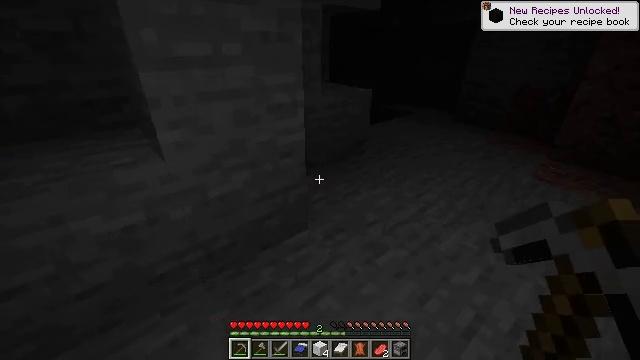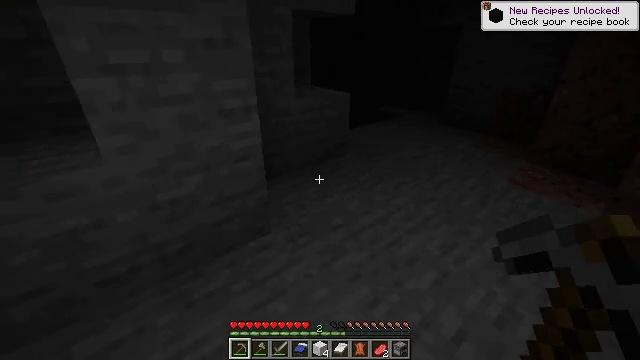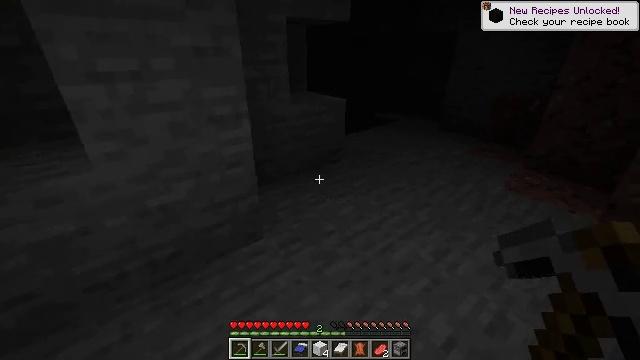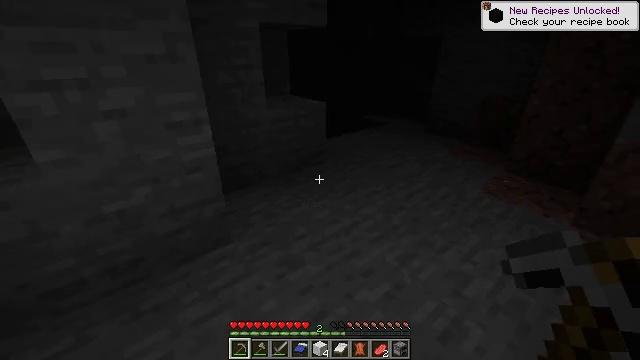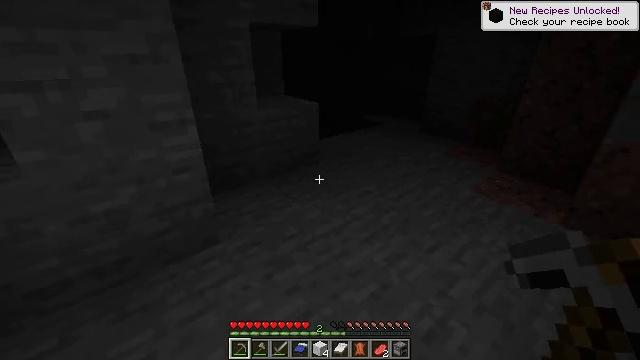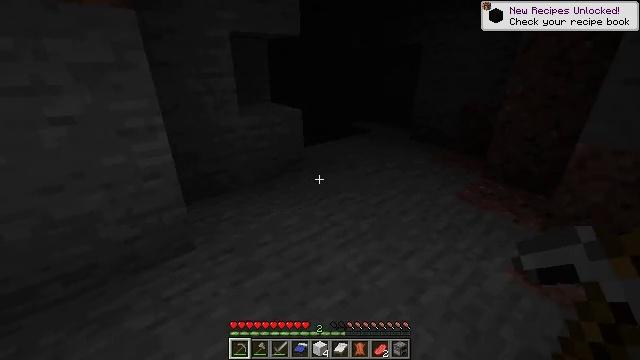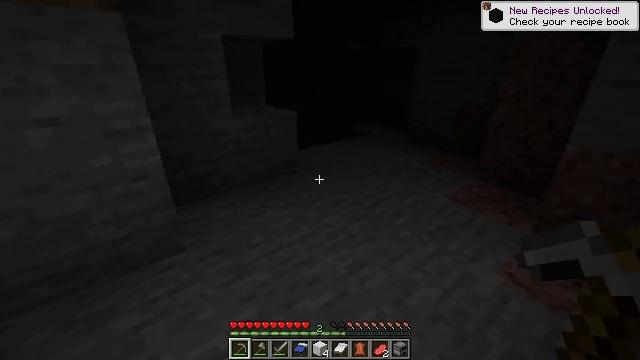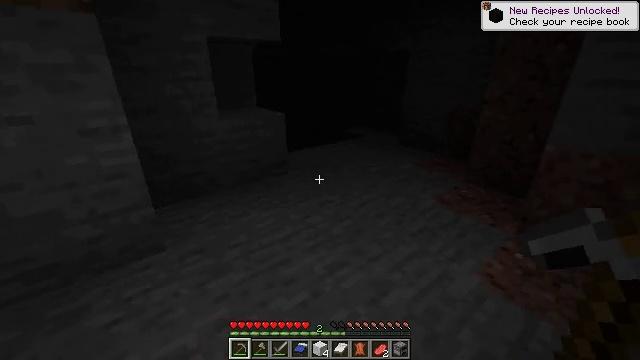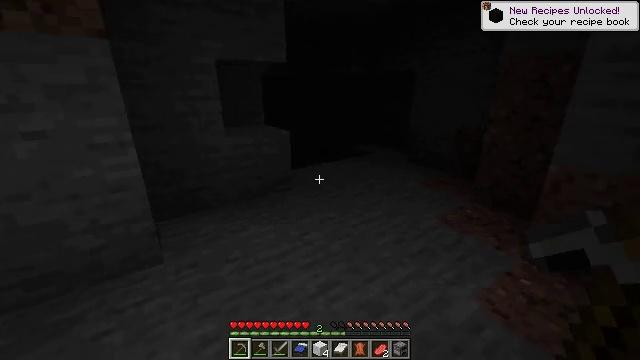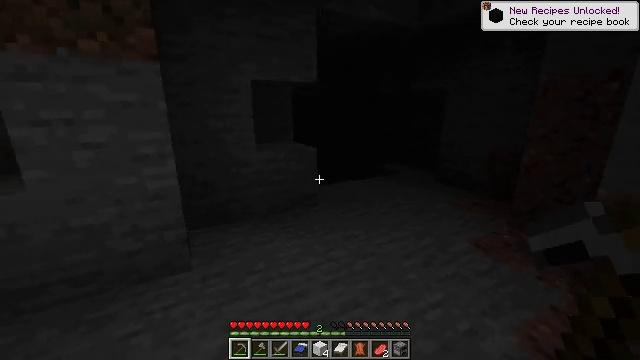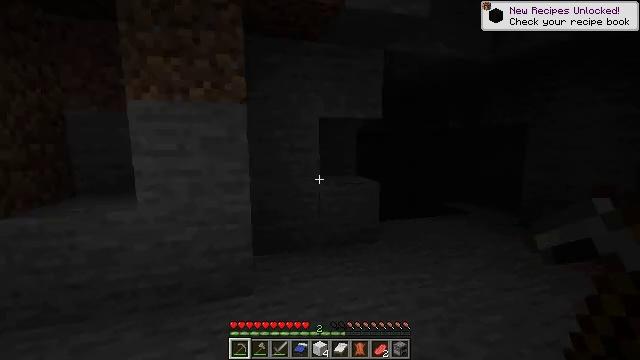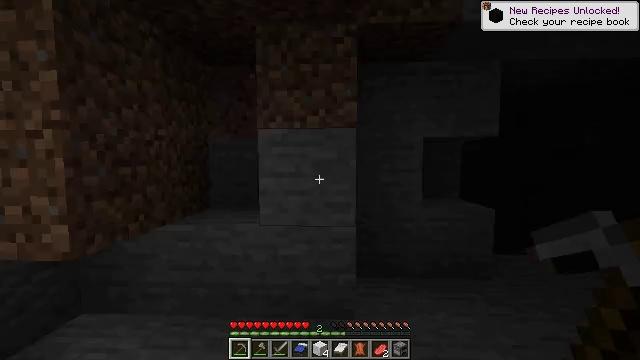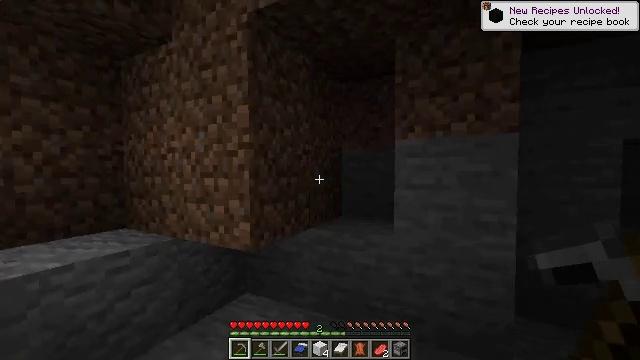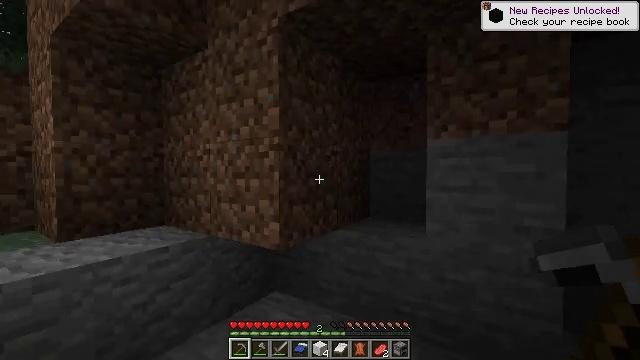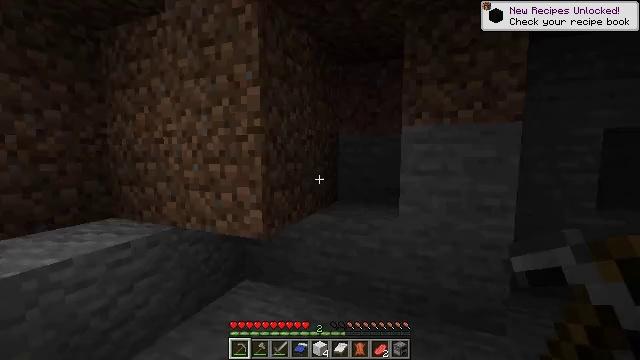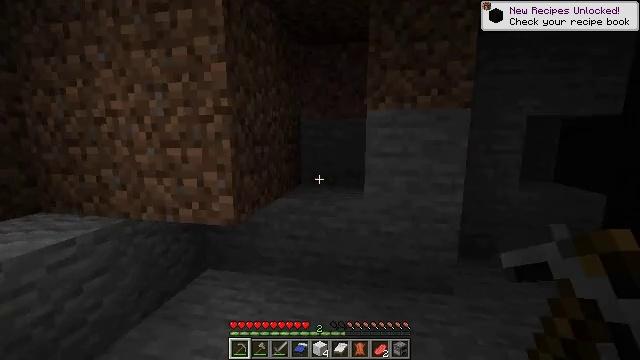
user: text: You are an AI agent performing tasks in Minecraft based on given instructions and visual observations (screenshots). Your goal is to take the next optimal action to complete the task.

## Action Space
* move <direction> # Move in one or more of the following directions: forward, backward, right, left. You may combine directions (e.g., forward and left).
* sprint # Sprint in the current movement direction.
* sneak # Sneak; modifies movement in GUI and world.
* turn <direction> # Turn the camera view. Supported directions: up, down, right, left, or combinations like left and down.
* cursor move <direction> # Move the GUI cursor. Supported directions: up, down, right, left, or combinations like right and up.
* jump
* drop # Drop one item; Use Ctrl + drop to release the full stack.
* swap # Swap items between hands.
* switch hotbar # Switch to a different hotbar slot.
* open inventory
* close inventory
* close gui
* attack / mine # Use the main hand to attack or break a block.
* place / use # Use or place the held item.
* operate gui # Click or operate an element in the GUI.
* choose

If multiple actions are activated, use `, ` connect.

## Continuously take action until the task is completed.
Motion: motion action
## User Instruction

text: Gather spruce leaves to collect foliage.
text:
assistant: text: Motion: move right
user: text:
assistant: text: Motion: move right, turn up
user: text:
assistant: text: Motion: move right
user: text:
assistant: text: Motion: move right
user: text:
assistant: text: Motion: move right, turn up
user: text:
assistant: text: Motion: move right
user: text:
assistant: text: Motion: move right
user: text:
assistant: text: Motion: move left, turn left and up
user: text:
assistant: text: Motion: move left, turn left and up
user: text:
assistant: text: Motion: move left, turn left and up
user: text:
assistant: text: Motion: move left, turn left and up
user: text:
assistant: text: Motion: move left, turn left and up
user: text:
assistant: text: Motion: move left, turn left
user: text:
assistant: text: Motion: move left, turn right and down
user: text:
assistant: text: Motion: move left, turn right and down
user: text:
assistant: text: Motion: move left, turn right and down
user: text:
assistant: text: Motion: move left, turn left and down
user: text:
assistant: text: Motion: move left, turn left and up
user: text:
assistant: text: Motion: move left, turn left
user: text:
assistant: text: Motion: move forward and move left, turn left
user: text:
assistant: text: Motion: move forward and move left
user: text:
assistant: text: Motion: move forward
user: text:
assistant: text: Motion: move forward
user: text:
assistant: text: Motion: move forward
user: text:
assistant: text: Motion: move forward, turn left
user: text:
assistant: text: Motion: move forward, turn left and up
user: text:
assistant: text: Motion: move forward, jump
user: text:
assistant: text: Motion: move forward, jump
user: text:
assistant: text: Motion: move forward, jump
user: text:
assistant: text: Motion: move forward